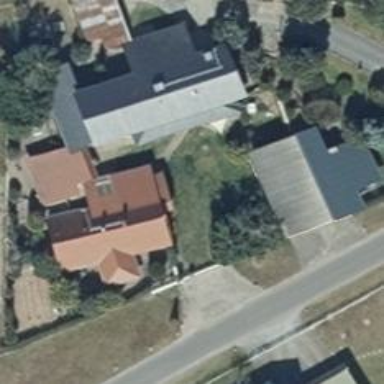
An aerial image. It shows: Red house with flat roof.